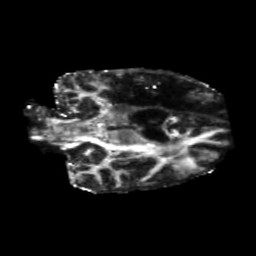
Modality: FA
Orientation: coronal
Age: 49
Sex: male
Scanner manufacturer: siemens
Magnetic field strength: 3 T
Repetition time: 5.25 s
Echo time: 0.08 s